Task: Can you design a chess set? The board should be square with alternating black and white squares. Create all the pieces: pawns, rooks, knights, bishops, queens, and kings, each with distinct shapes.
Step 4947:
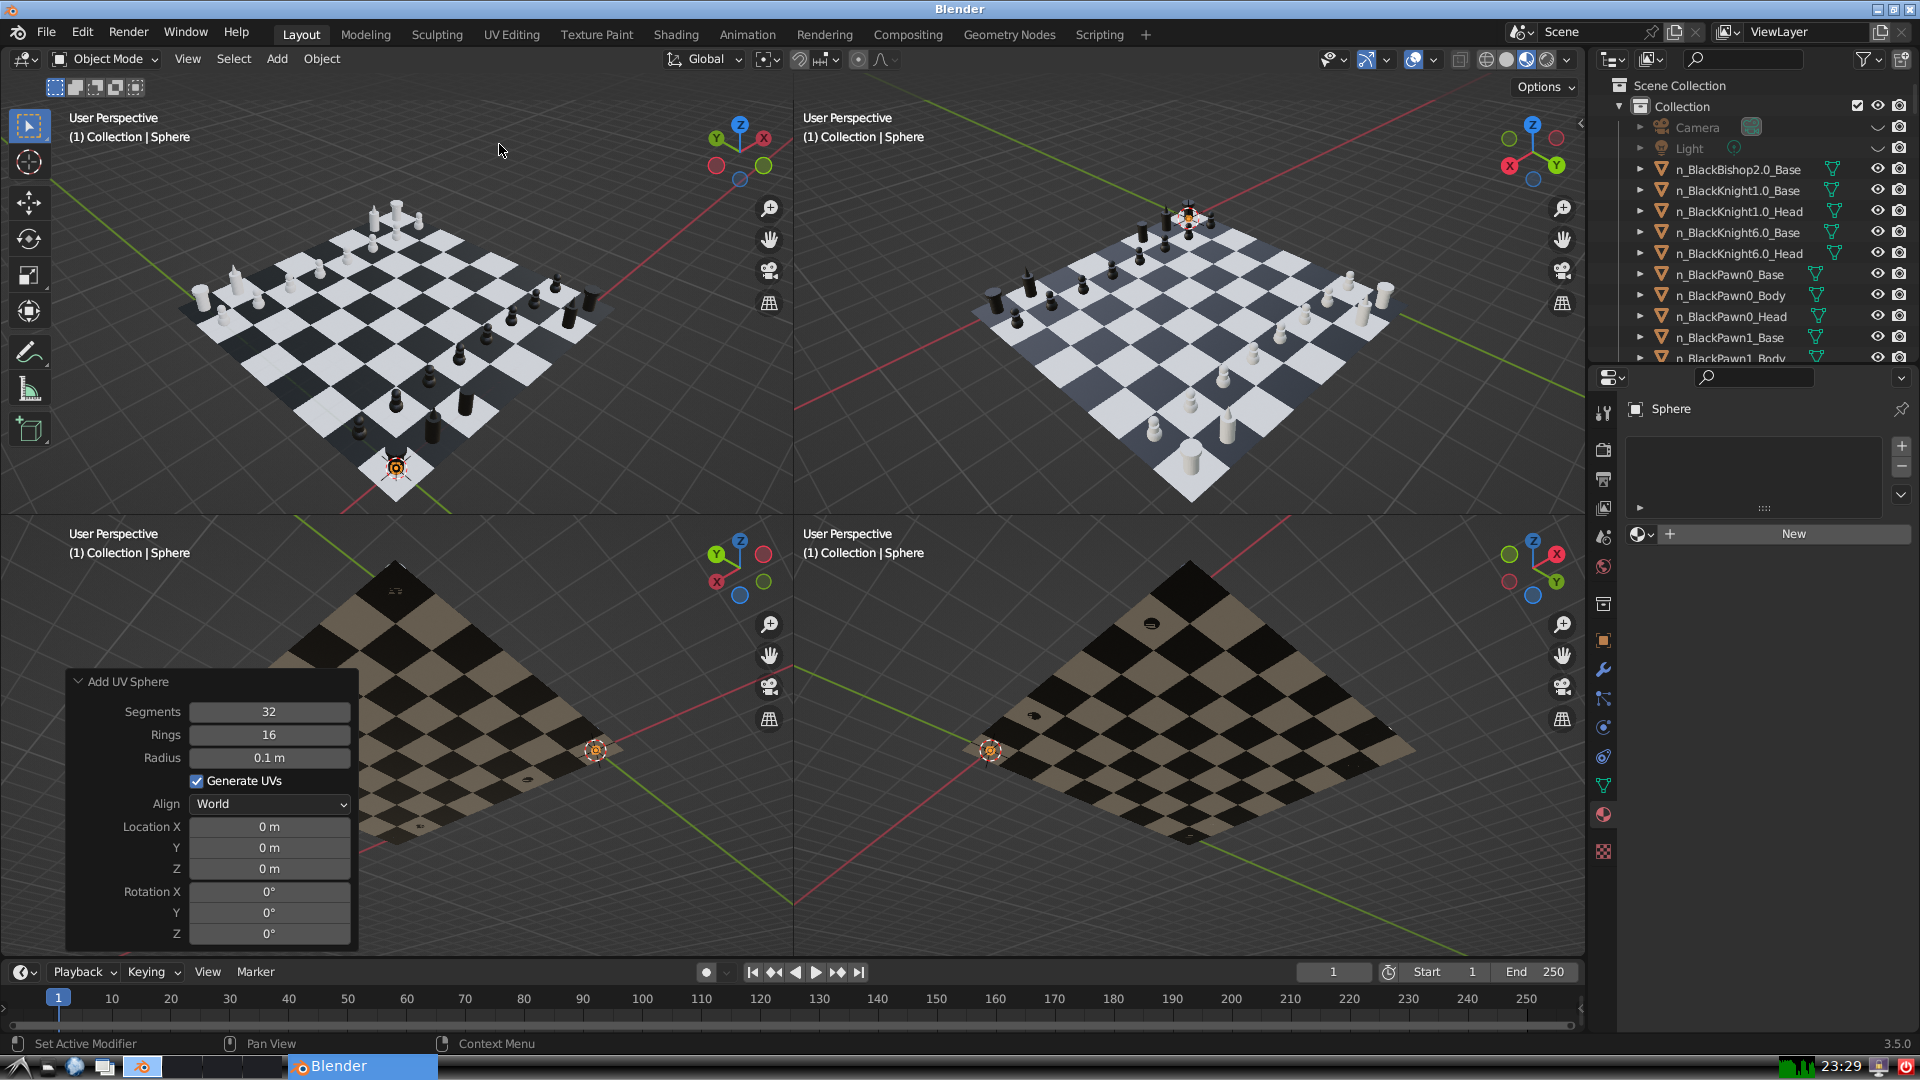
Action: {"mouse_move": [270, 758]}